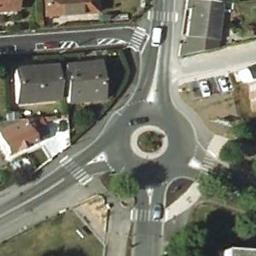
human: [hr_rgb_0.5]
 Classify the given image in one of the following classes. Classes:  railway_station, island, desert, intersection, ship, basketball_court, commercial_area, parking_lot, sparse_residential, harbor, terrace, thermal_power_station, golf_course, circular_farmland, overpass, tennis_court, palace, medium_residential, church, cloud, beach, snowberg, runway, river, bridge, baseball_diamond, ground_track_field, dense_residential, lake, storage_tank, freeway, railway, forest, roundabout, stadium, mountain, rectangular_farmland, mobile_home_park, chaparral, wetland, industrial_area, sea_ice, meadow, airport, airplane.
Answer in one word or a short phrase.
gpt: roundabout